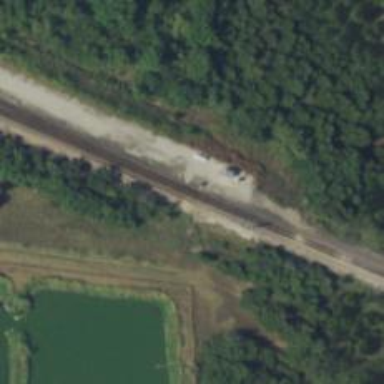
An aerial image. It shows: Railway siding with rails.